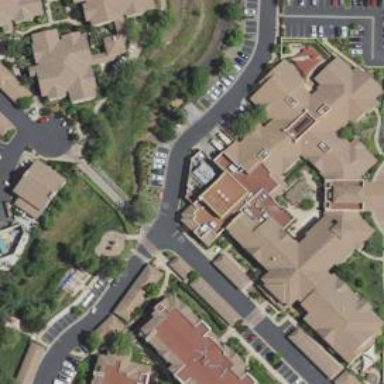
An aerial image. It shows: Nursing home building.